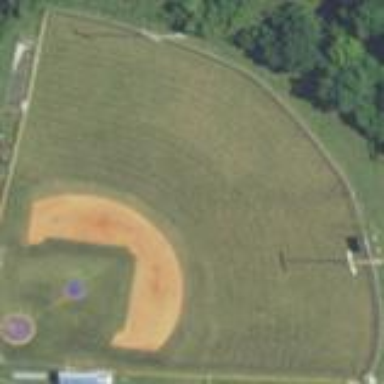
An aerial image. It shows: Baseball pitch for leisure land activities.